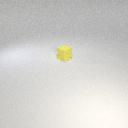
small yellow rubber cube